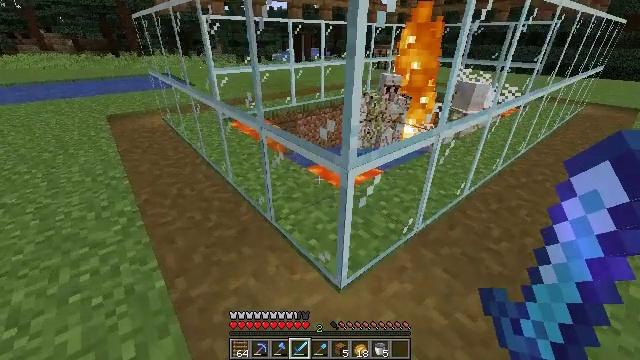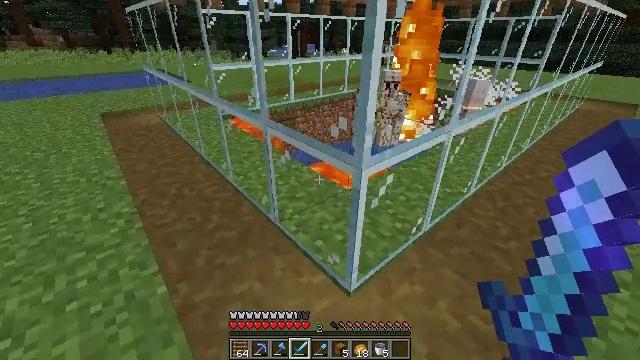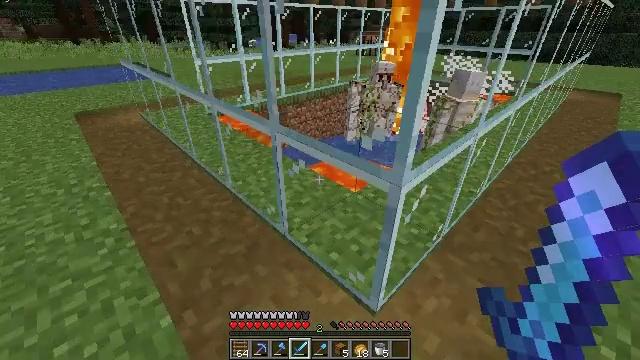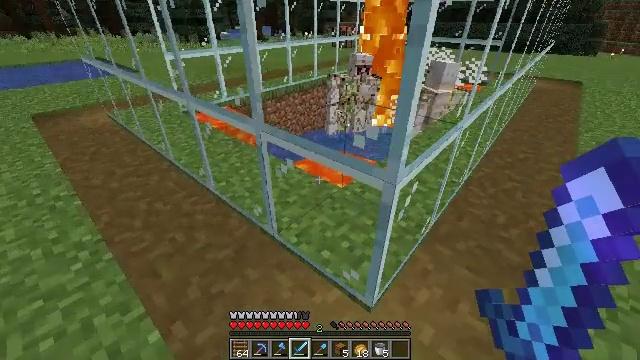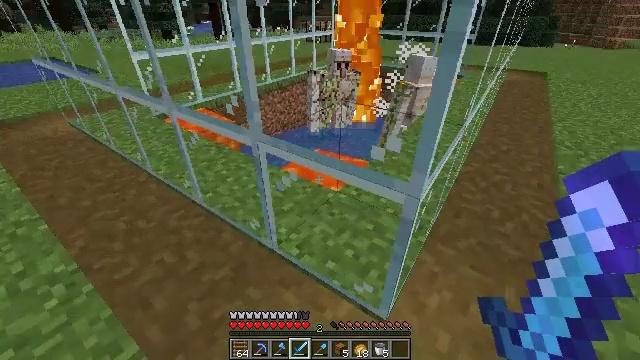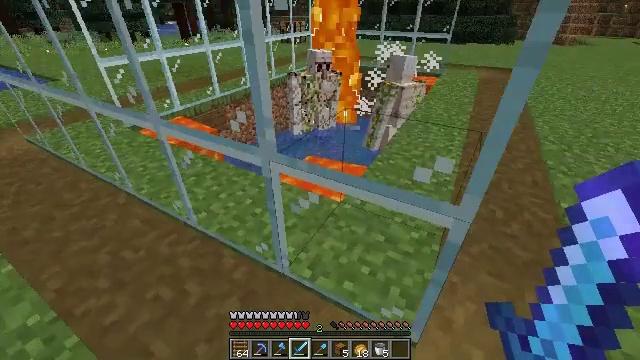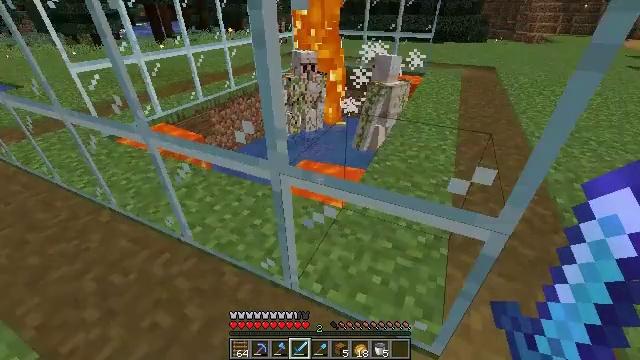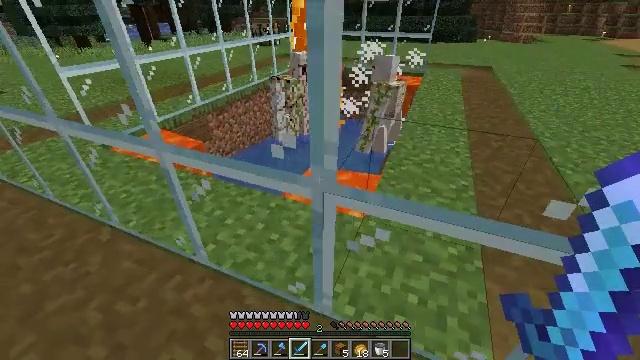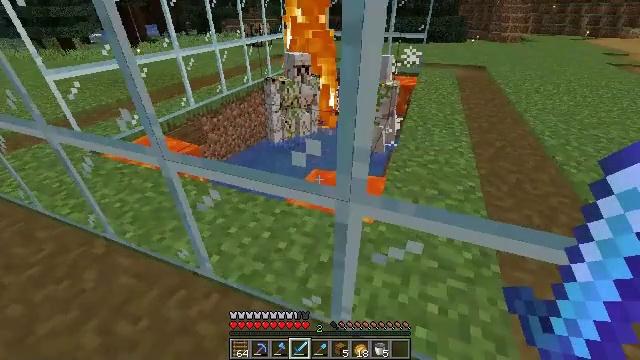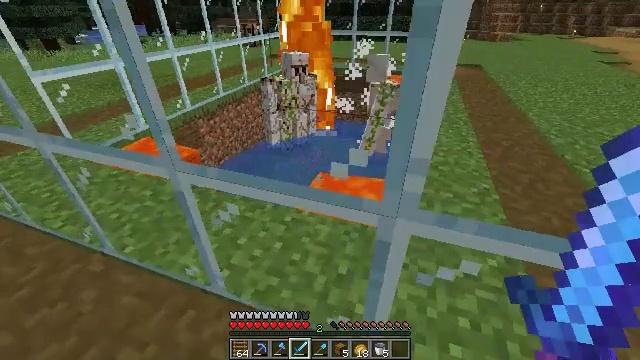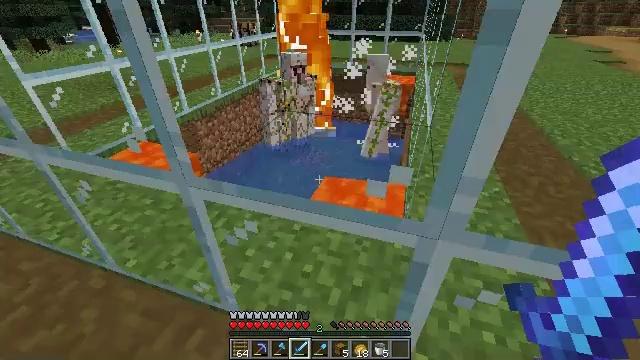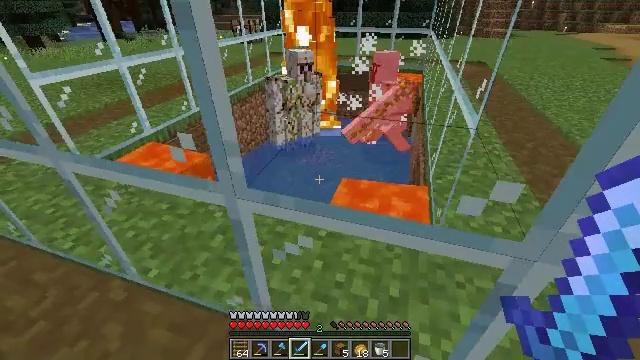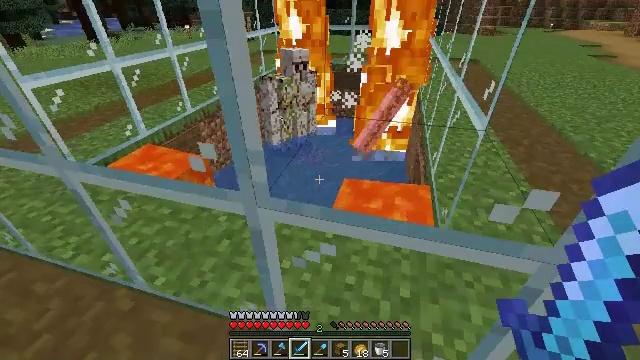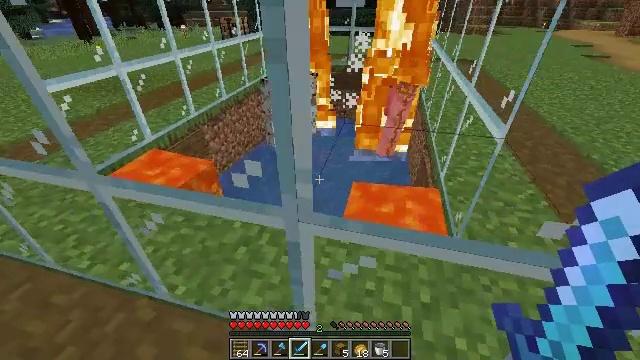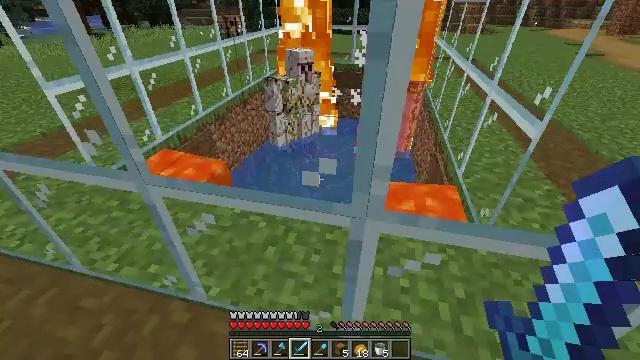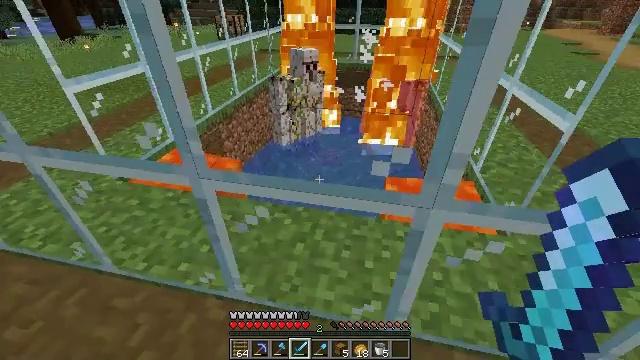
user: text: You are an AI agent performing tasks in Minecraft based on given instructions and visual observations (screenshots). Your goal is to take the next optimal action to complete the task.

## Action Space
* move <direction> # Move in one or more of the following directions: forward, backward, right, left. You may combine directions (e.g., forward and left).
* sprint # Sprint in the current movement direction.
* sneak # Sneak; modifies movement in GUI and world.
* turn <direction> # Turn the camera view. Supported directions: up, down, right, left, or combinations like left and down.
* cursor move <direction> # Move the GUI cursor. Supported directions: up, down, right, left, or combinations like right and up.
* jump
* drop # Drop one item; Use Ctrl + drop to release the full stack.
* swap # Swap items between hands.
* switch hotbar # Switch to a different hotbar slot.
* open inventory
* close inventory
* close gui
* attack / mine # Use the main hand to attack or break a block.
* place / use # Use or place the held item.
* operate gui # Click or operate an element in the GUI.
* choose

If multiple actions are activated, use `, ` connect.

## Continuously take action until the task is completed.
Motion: motion action
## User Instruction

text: Mine the glass to clear the view.
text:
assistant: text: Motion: move forward and move left
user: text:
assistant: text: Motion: move forward and move left, turn right and down
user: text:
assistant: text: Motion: move forward and move left, turn right and down
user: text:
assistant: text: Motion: move forward and move left, turn right
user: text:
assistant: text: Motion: move forward and move left, turn right
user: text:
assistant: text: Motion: move forward and move left, turn right
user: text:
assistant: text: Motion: move forward and move left, turn right
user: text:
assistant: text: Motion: move forward and move left, turn right
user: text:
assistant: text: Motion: move forward and move left, turn right
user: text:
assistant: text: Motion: move left, turn right
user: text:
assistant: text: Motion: move left
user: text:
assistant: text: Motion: move left, turn right
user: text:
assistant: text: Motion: move left, turn right
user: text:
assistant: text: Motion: move left, turn right
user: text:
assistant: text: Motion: move left, turn right
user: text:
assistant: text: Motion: move left, turn right
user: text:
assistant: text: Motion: move left
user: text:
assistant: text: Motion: no_op
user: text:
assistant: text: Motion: no_op
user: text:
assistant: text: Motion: no_op
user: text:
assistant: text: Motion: no_op
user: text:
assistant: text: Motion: no_op
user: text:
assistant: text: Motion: no_op
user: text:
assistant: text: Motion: no_op
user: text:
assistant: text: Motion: no_op
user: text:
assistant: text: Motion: no_op
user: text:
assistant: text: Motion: no_op
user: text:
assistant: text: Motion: no_op
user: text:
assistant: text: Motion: no_op
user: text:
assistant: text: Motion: no_op